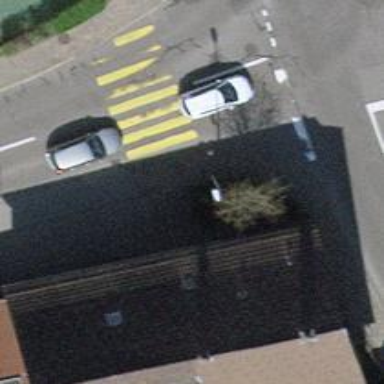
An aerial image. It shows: Footway with asphalt surface and crossing.